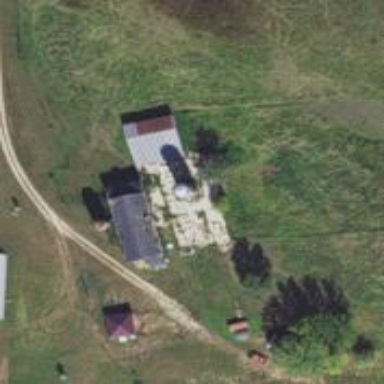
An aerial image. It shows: Silo.